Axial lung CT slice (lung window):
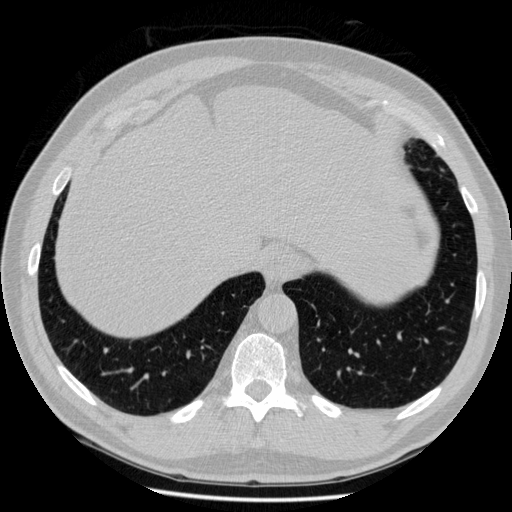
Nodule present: no